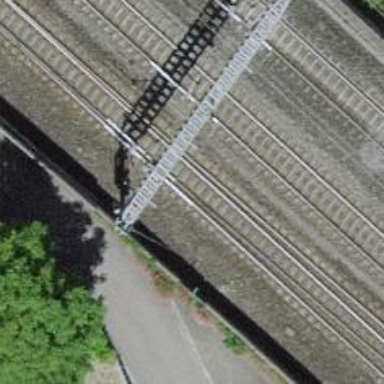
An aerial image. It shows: Railway switch.